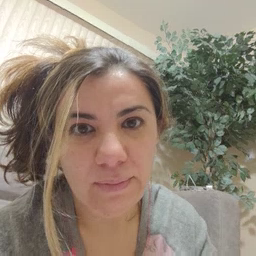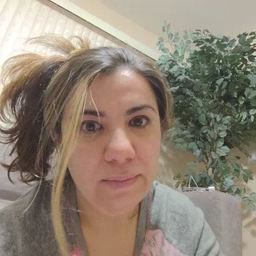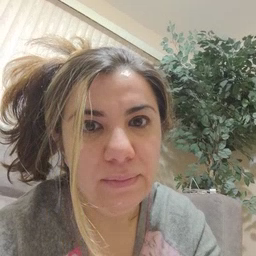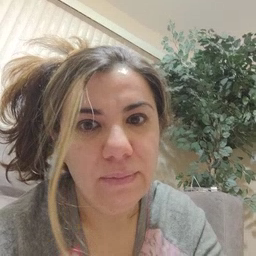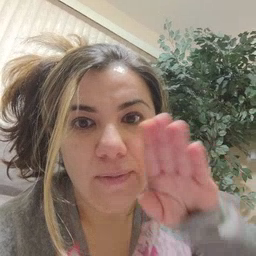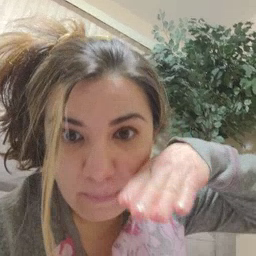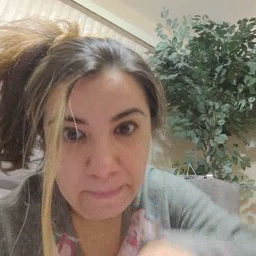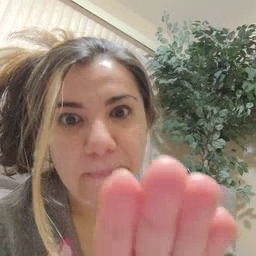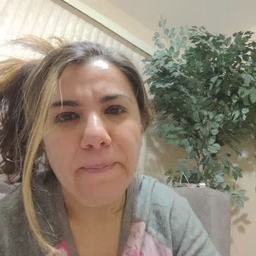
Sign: into